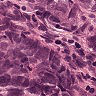
Metastatic tissue present: yes